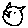
Label: cat